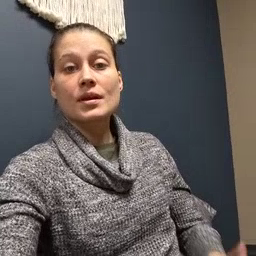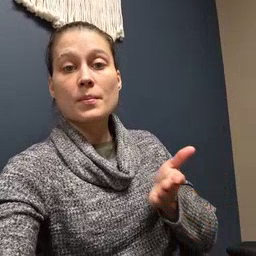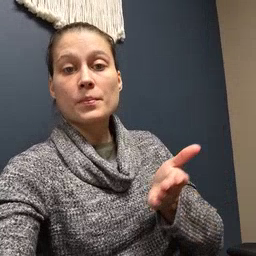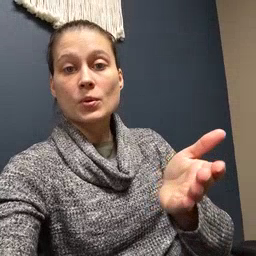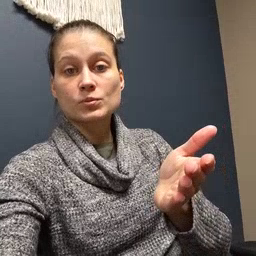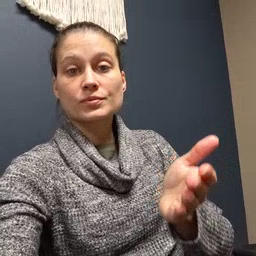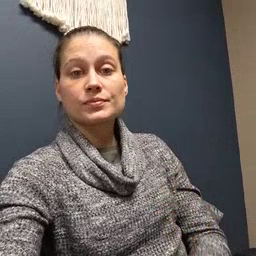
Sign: boat